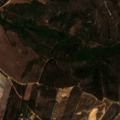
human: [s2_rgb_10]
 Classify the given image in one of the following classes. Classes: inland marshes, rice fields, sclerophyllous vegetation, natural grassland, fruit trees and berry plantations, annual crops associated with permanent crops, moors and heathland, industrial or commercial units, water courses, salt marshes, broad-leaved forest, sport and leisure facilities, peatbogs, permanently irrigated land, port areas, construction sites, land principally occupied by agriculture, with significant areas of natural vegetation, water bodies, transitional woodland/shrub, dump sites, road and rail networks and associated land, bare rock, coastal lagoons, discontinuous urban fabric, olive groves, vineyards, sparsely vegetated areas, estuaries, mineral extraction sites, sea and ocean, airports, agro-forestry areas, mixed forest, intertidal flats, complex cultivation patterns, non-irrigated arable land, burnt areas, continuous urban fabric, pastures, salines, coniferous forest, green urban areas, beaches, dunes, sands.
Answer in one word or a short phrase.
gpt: non-irrigated arable land, permanently irrigated land, pastures, broad-leaved forest, transitional woodland/shrub